Here is the continuous-wavelet rendering of a rotor kit's vibration signal. Diagnose the rotating machine from this image, choosing from: normal, misalignment, unbalance, looseness.
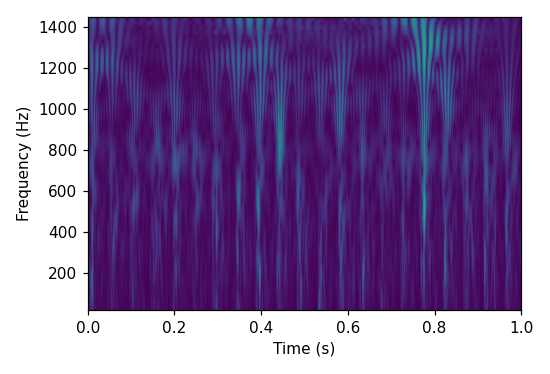
Answer: looseness